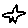
Label: star